五年级 · 立体几何学
用棱长是 1 厘米的小正方体拼成如图。这个图形的表面积是 $($ )平方厘米，体积是 $(\quad)$立方厘米。

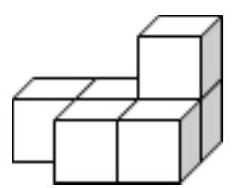
答案: 解$24 \quad 6$

【分析】这个立体图形的每个面都是小正方形, 根据正方形的面积 $=$ 边长 $\times$ 边长, 求出每个小正方形
的面积; 观察这个立体图形的上、下面都是 5 个面, 左、右面都是 3 个面, 前、后面都是 4 个面, 据此算出小正方形的总个数, 再乘每个小正方形的面积, 即是这个立体图形的表面积;

这个立体图形是由 6 个小正方体组成的, 根据正方体的体积 $=$ 棱长 $\times$ 棱长 $\times$ 棱长, 求出每个小正方体的体积, 再乘 6 即可。

【详解】小正方形的个数:

$(5+4+3) \times 2$

$=12 \times 2$

$=24$ （个）

这个图形的表面积是:

$1 \times 1 \times 24=24$ (平方厘米)

这个图形的体积:

$1 \times 1 \times 1 \times 6=6$ （立方厘米）

【点睛】掌握不规则的立体图形的表面积、体积的计算方法是解题的关键。